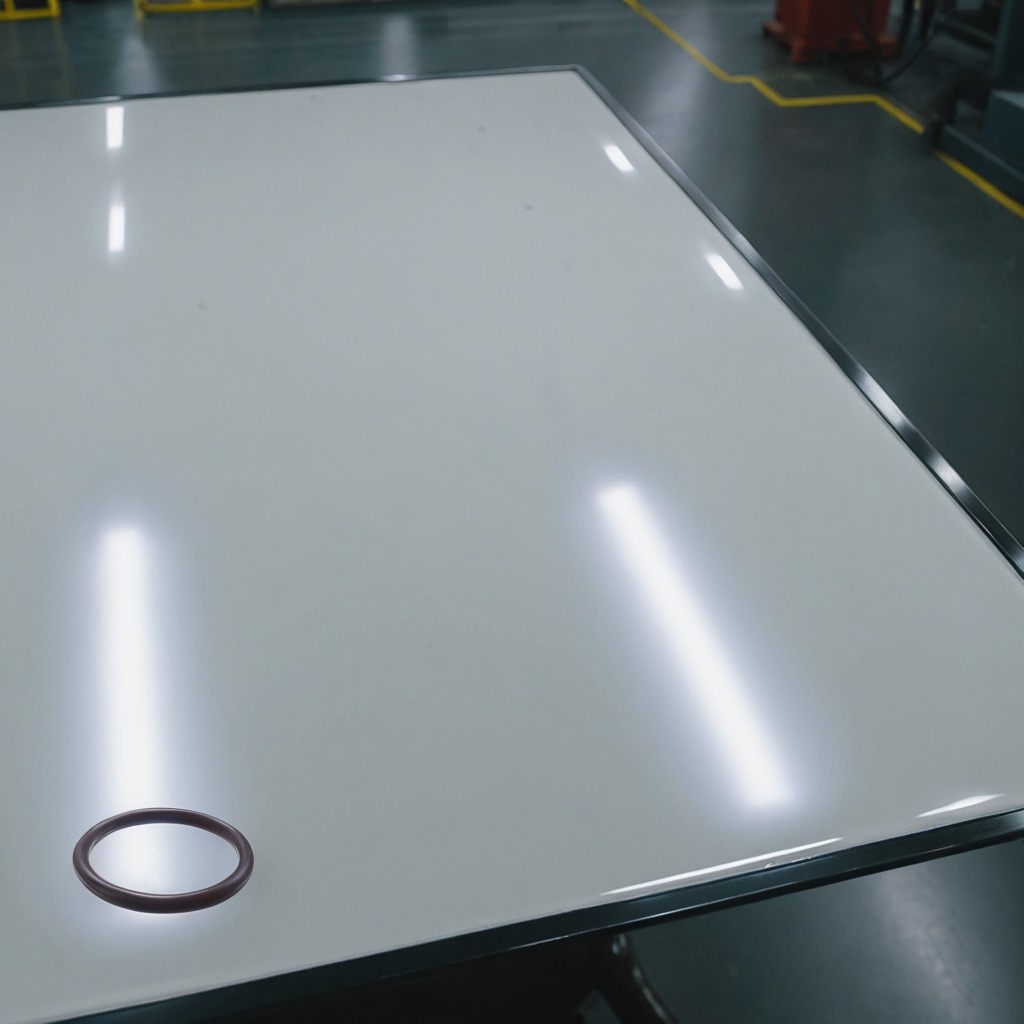
A rubber O-ring lying on a high-gloss table in a ship maintenance bay industrial lighting.